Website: lowes
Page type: delivery-shipping
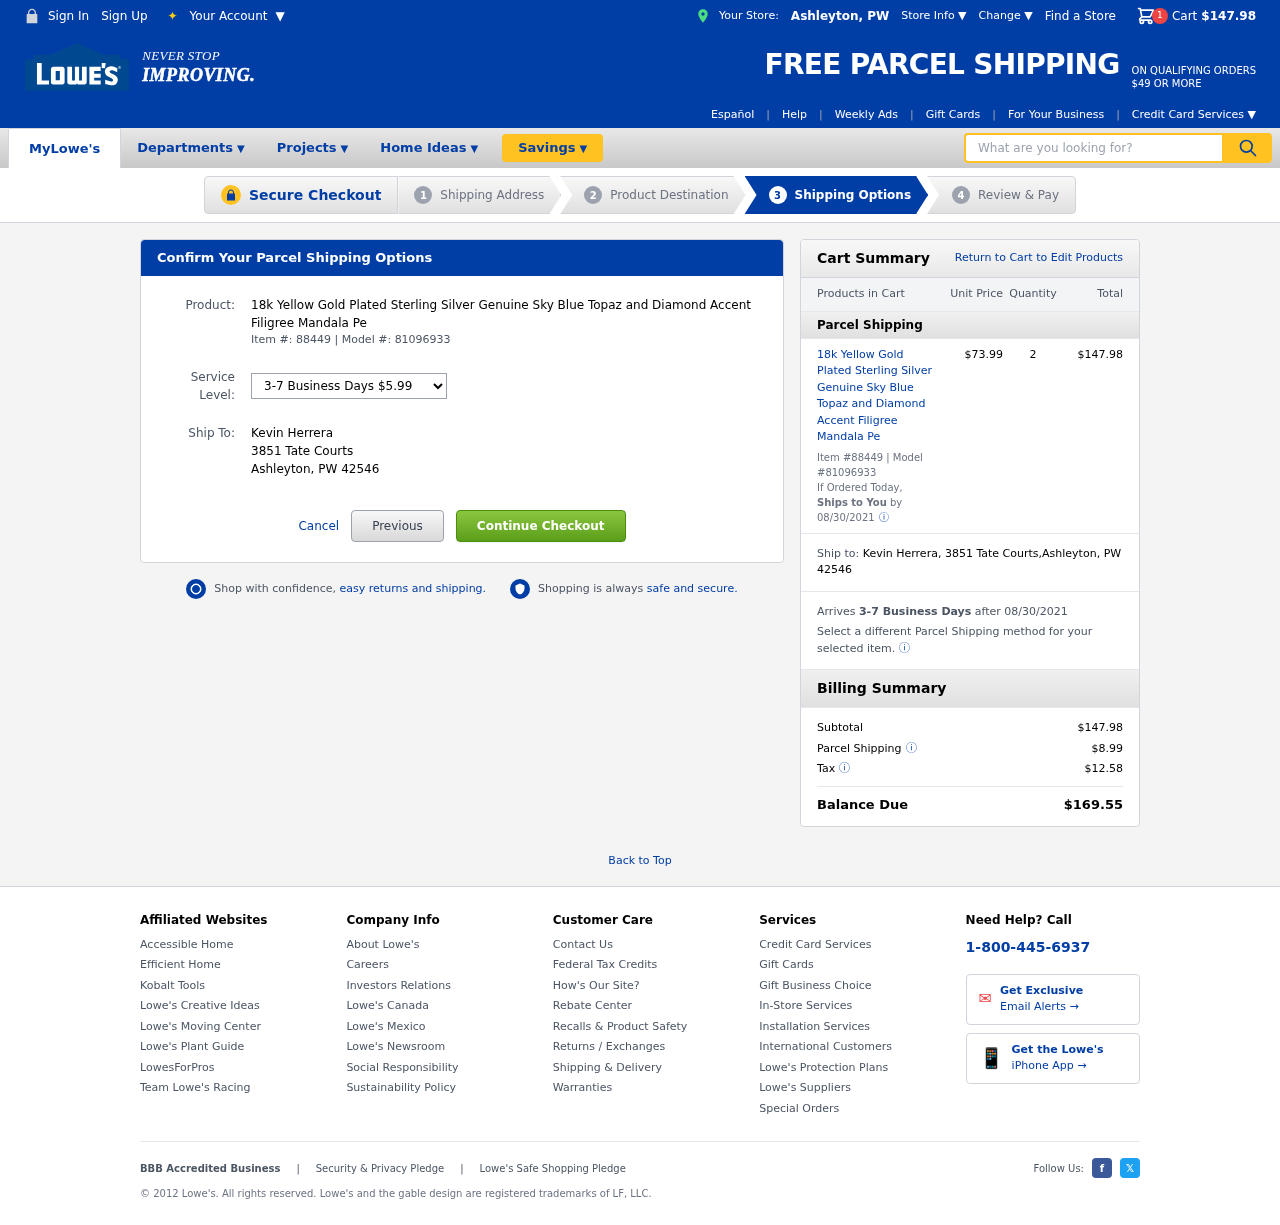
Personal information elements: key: PII_CITY
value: Ashleyton
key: PII_FULLNAME
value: Kevin Herrera
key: PII_POSTCODE
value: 42546
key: PII_STATE_ABBR
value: PW
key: PII_STREET
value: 3851 Tate Courts
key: PII_FULLNAME2
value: Kevin Herrera
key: PII_STREET2
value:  3851 Tate Courts
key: PII_CITY2
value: Ashleyton
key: PII_STATE_ABBR2
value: PW
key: PII_POSTCODE2
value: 42546
Product elements: key: PRODUCT1_NAME
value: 18k Yellow Gold Plated Sterling Silver Genuine Sky Blue Topaz and Diamond Accent Filigree Mandala Pe
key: PRODUCT1_PRICE
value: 73.99
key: PRODUCT1_QUANTITY
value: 2
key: PRODUCT1_ITEM_NUMBER
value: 88449
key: PRODUCT1_MODEL_NUMBER
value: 81096933
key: PRODUCT1_NAME2
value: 18k Yellow Gold Plated Sterling Silver Genuine Sky Blue Topaz and Diamond Accent Filigree Mandala Pe
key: PRODUCT1_ITEM_NUMBER2
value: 88449
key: PRODUCT1_MODEL_NUMBER2
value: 81096933
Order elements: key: ORDER_SUBTOTAL
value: $147.98
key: ORDER_DELIVERY_DATE
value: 08/30/2021
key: ORDER_ITEM_TOTAL
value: $147.98
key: ORDER_DELIVERY_DATE2
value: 08/30/2021
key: ORDER_SHIPPING_COST
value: $8.99
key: ORDER_TAX
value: $12.58
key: ORDER_TOTAL
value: $169.55
Search elements: key: HEADER_SEARCH
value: What are you looking for?